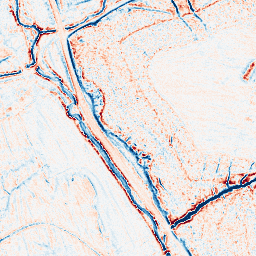
Category: edge_preserving
Decomposition family: anisotropic_diffusion
Decomposition parameters: iterations: 10
kappa: 30
gamma: 0.15
Upsampling method: bicubic_3x
Upsampling parameters: scale: 3
Upsampling scale: 3